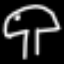
Label: mushroom